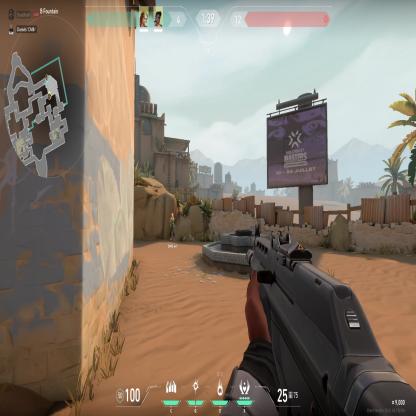
Label: teammate